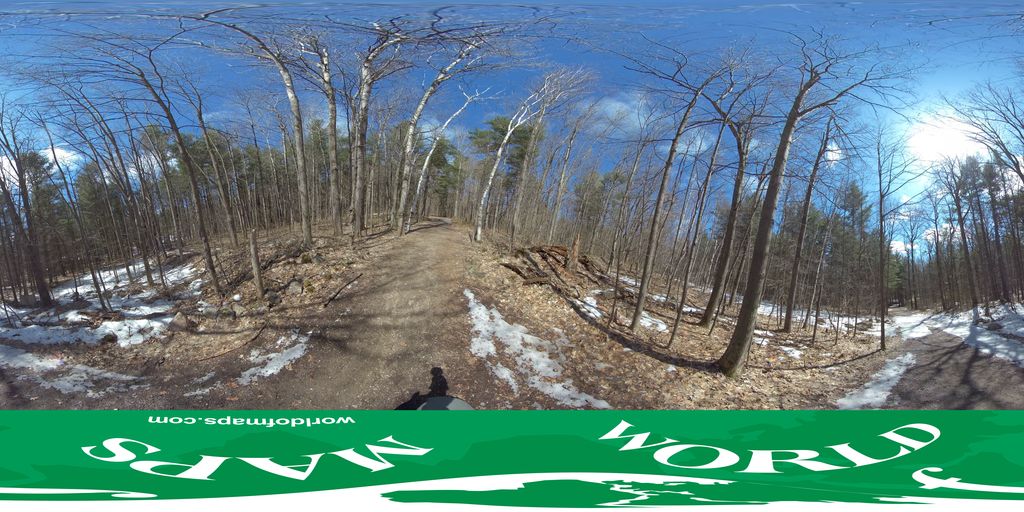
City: ottawa-gatineau